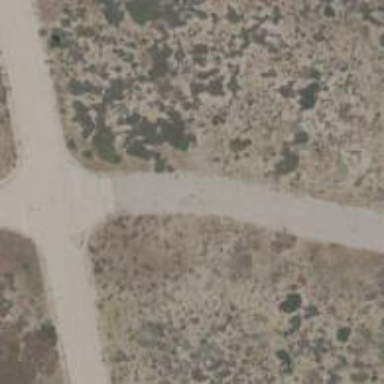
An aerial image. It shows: Track road.